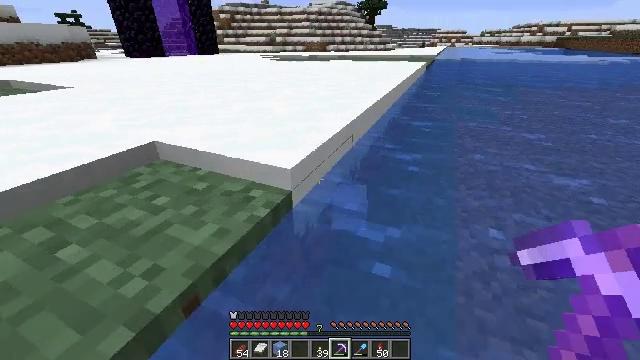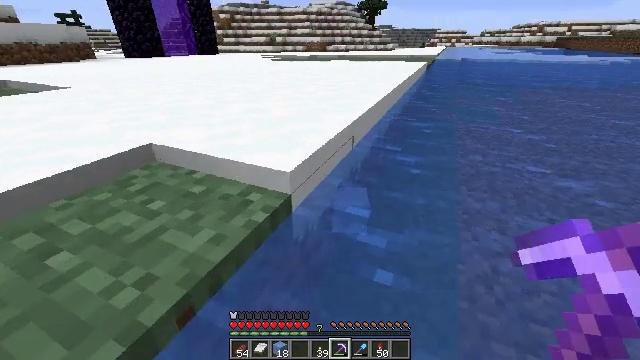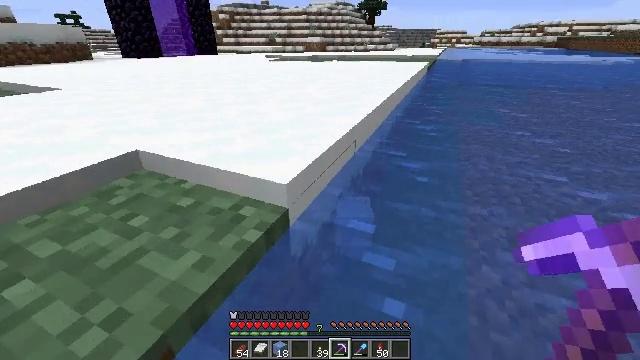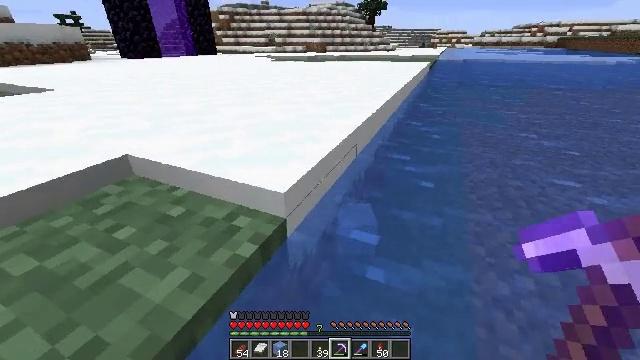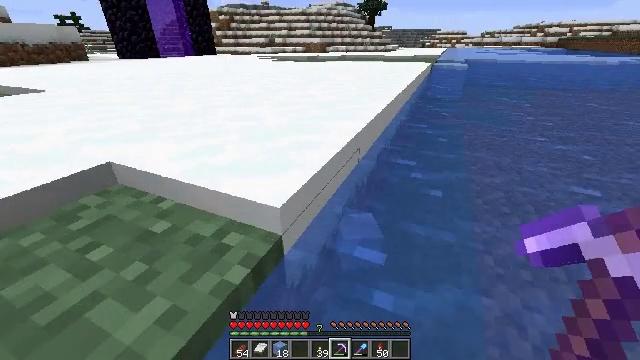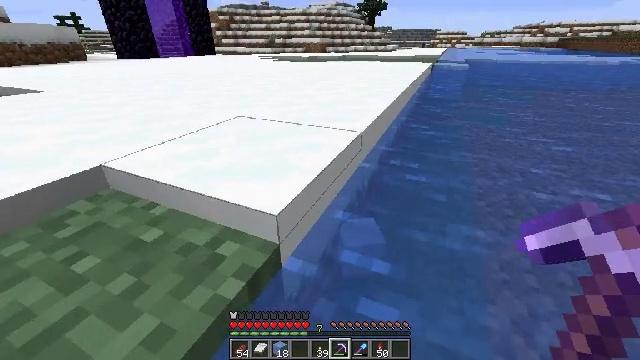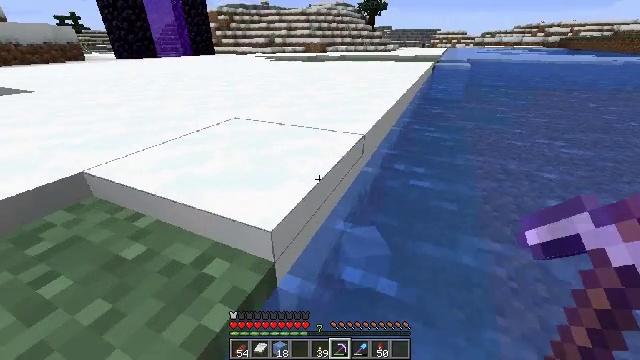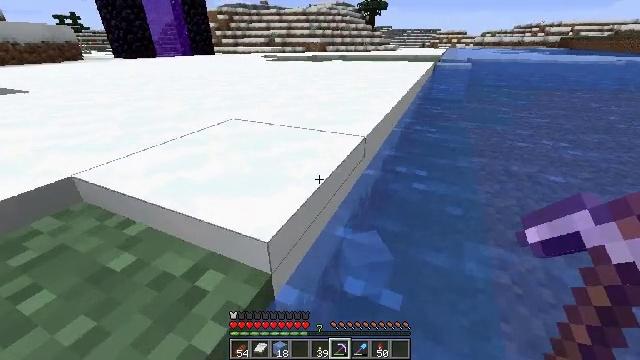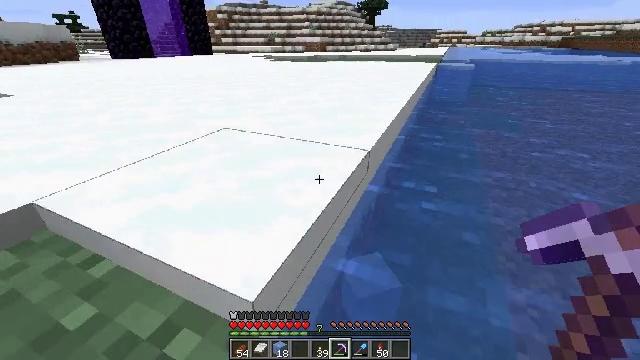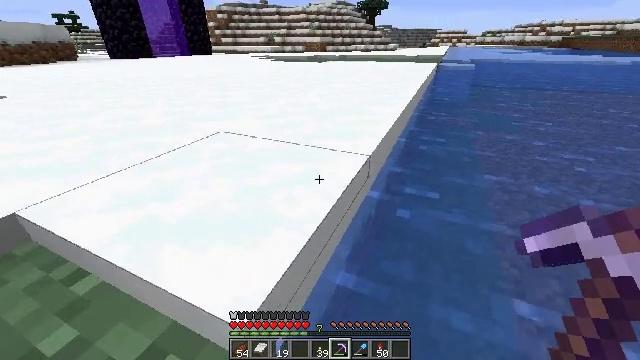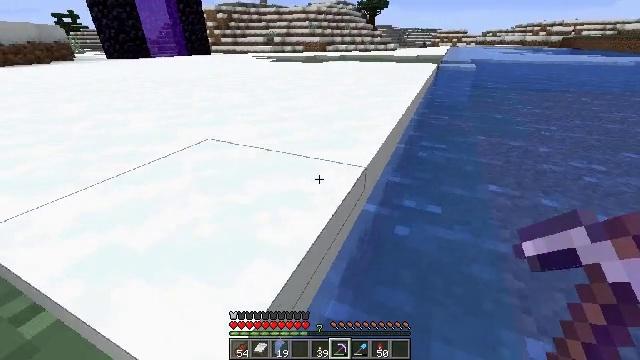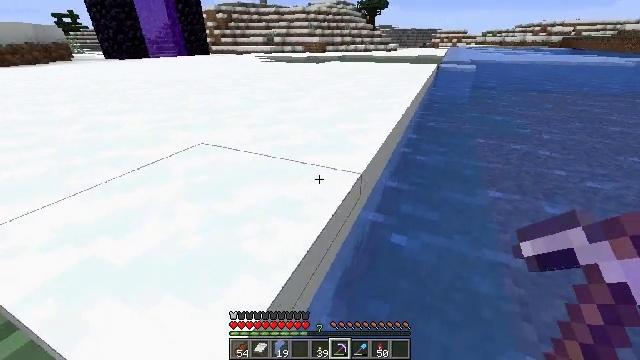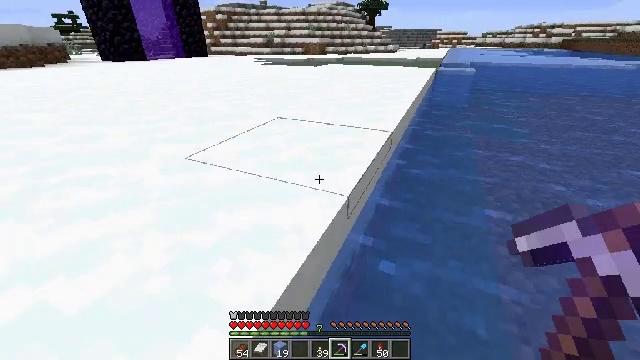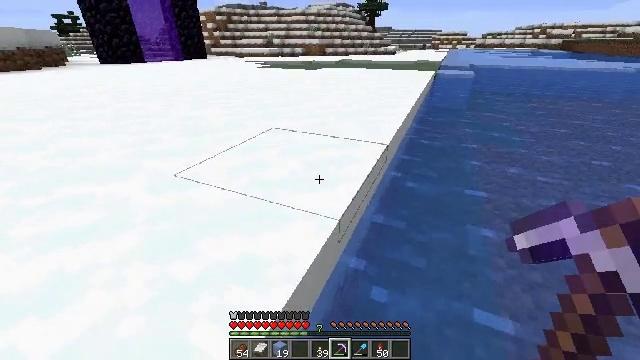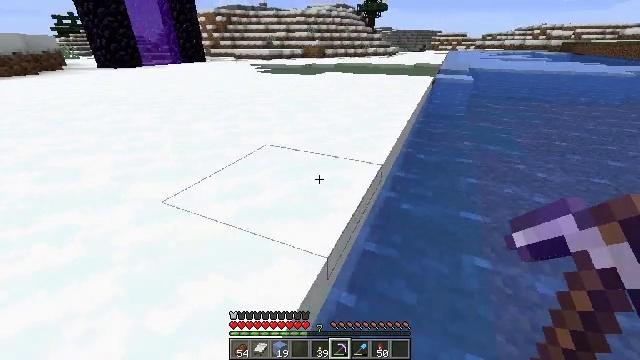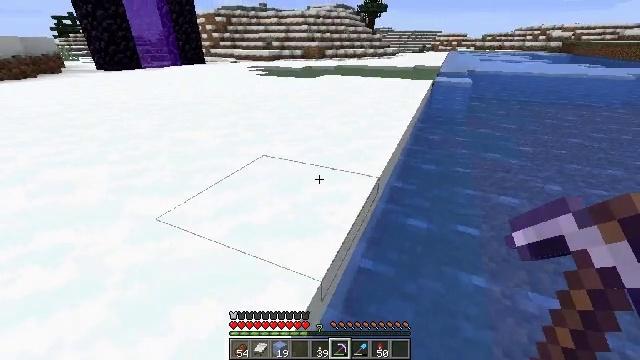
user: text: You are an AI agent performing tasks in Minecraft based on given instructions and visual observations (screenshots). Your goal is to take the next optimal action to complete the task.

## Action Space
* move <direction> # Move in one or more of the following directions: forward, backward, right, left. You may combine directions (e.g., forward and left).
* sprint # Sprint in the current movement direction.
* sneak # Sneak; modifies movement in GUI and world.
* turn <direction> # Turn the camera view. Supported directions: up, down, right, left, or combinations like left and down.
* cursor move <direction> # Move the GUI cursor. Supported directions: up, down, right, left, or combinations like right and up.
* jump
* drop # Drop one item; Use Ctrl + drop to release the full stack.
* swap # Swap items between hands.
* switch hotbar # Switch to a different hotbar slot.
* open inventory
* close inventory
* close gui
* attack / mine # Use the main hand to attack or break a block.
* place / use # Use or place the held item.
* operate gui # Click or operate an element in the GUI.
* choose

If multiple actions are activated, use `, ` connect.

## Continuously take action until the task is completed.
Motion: motion action
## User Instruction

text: Gather ice for building or crafting.
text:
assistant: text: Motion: move forward
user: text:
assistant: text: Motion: move forward
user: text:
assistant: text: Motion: move forward
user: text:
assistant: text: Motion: move forward
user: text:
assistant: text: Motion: move forward
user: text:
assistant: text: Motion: move forward
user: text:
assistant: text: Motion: move forward
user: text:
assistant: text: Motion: move forward
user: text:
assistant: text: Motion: move forward
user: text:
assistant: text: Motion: move forward
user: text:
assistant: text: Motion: move forward, jump
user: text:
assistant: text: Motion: move forward, jump
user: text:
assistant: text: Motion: move forward, jump
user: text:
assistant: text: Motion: move forward, jump
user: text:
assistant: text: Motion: move forward, jump
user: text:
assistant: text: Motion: move forward, jump
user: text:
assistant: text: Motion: move forward, jump
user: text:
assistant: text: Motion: move forward, jump
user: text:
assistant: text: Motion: move forward, jump
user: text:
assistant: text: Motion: move forward, jump
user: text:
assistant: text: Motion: move forward, jump
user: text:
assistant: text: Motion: move forward
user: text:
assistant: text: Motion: move forward
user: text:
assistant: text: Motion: no_op
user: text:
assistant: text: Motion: no_op
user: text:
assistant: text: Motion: no_op
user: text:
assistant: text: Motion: no_op
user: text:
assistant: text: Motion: no_op
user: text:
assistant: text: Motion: no_op
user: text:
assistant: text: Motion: no_op